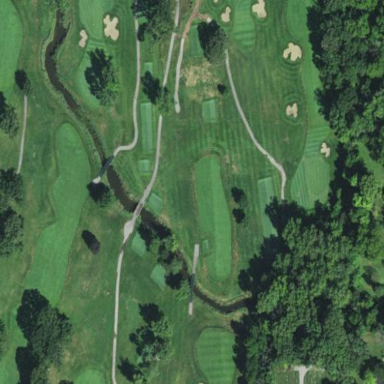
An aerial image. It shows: Water hazard in golf course. The hazard is natural water feature.